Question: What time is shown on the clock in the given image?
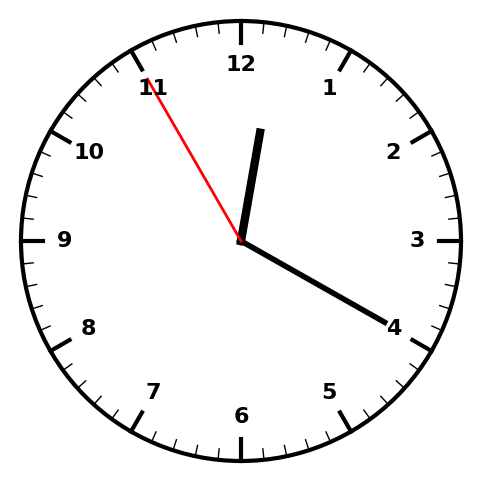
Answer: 12:19:55